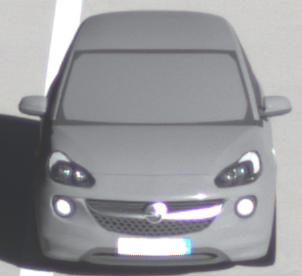
Make: Opel
Model: ADAM 1.2
Detailed model: ADAM
Model produced from: 2013/01
Model produced until: 2014/11
Doors: 3
Color: gray
Road condition: dry road
Daytime: morning or afternoon
Contrast: high contrast